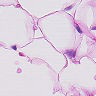
Metastatic tissue present: no